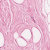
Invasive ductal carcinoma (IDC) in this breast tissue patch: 0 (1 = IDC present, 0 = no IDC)